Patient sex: M
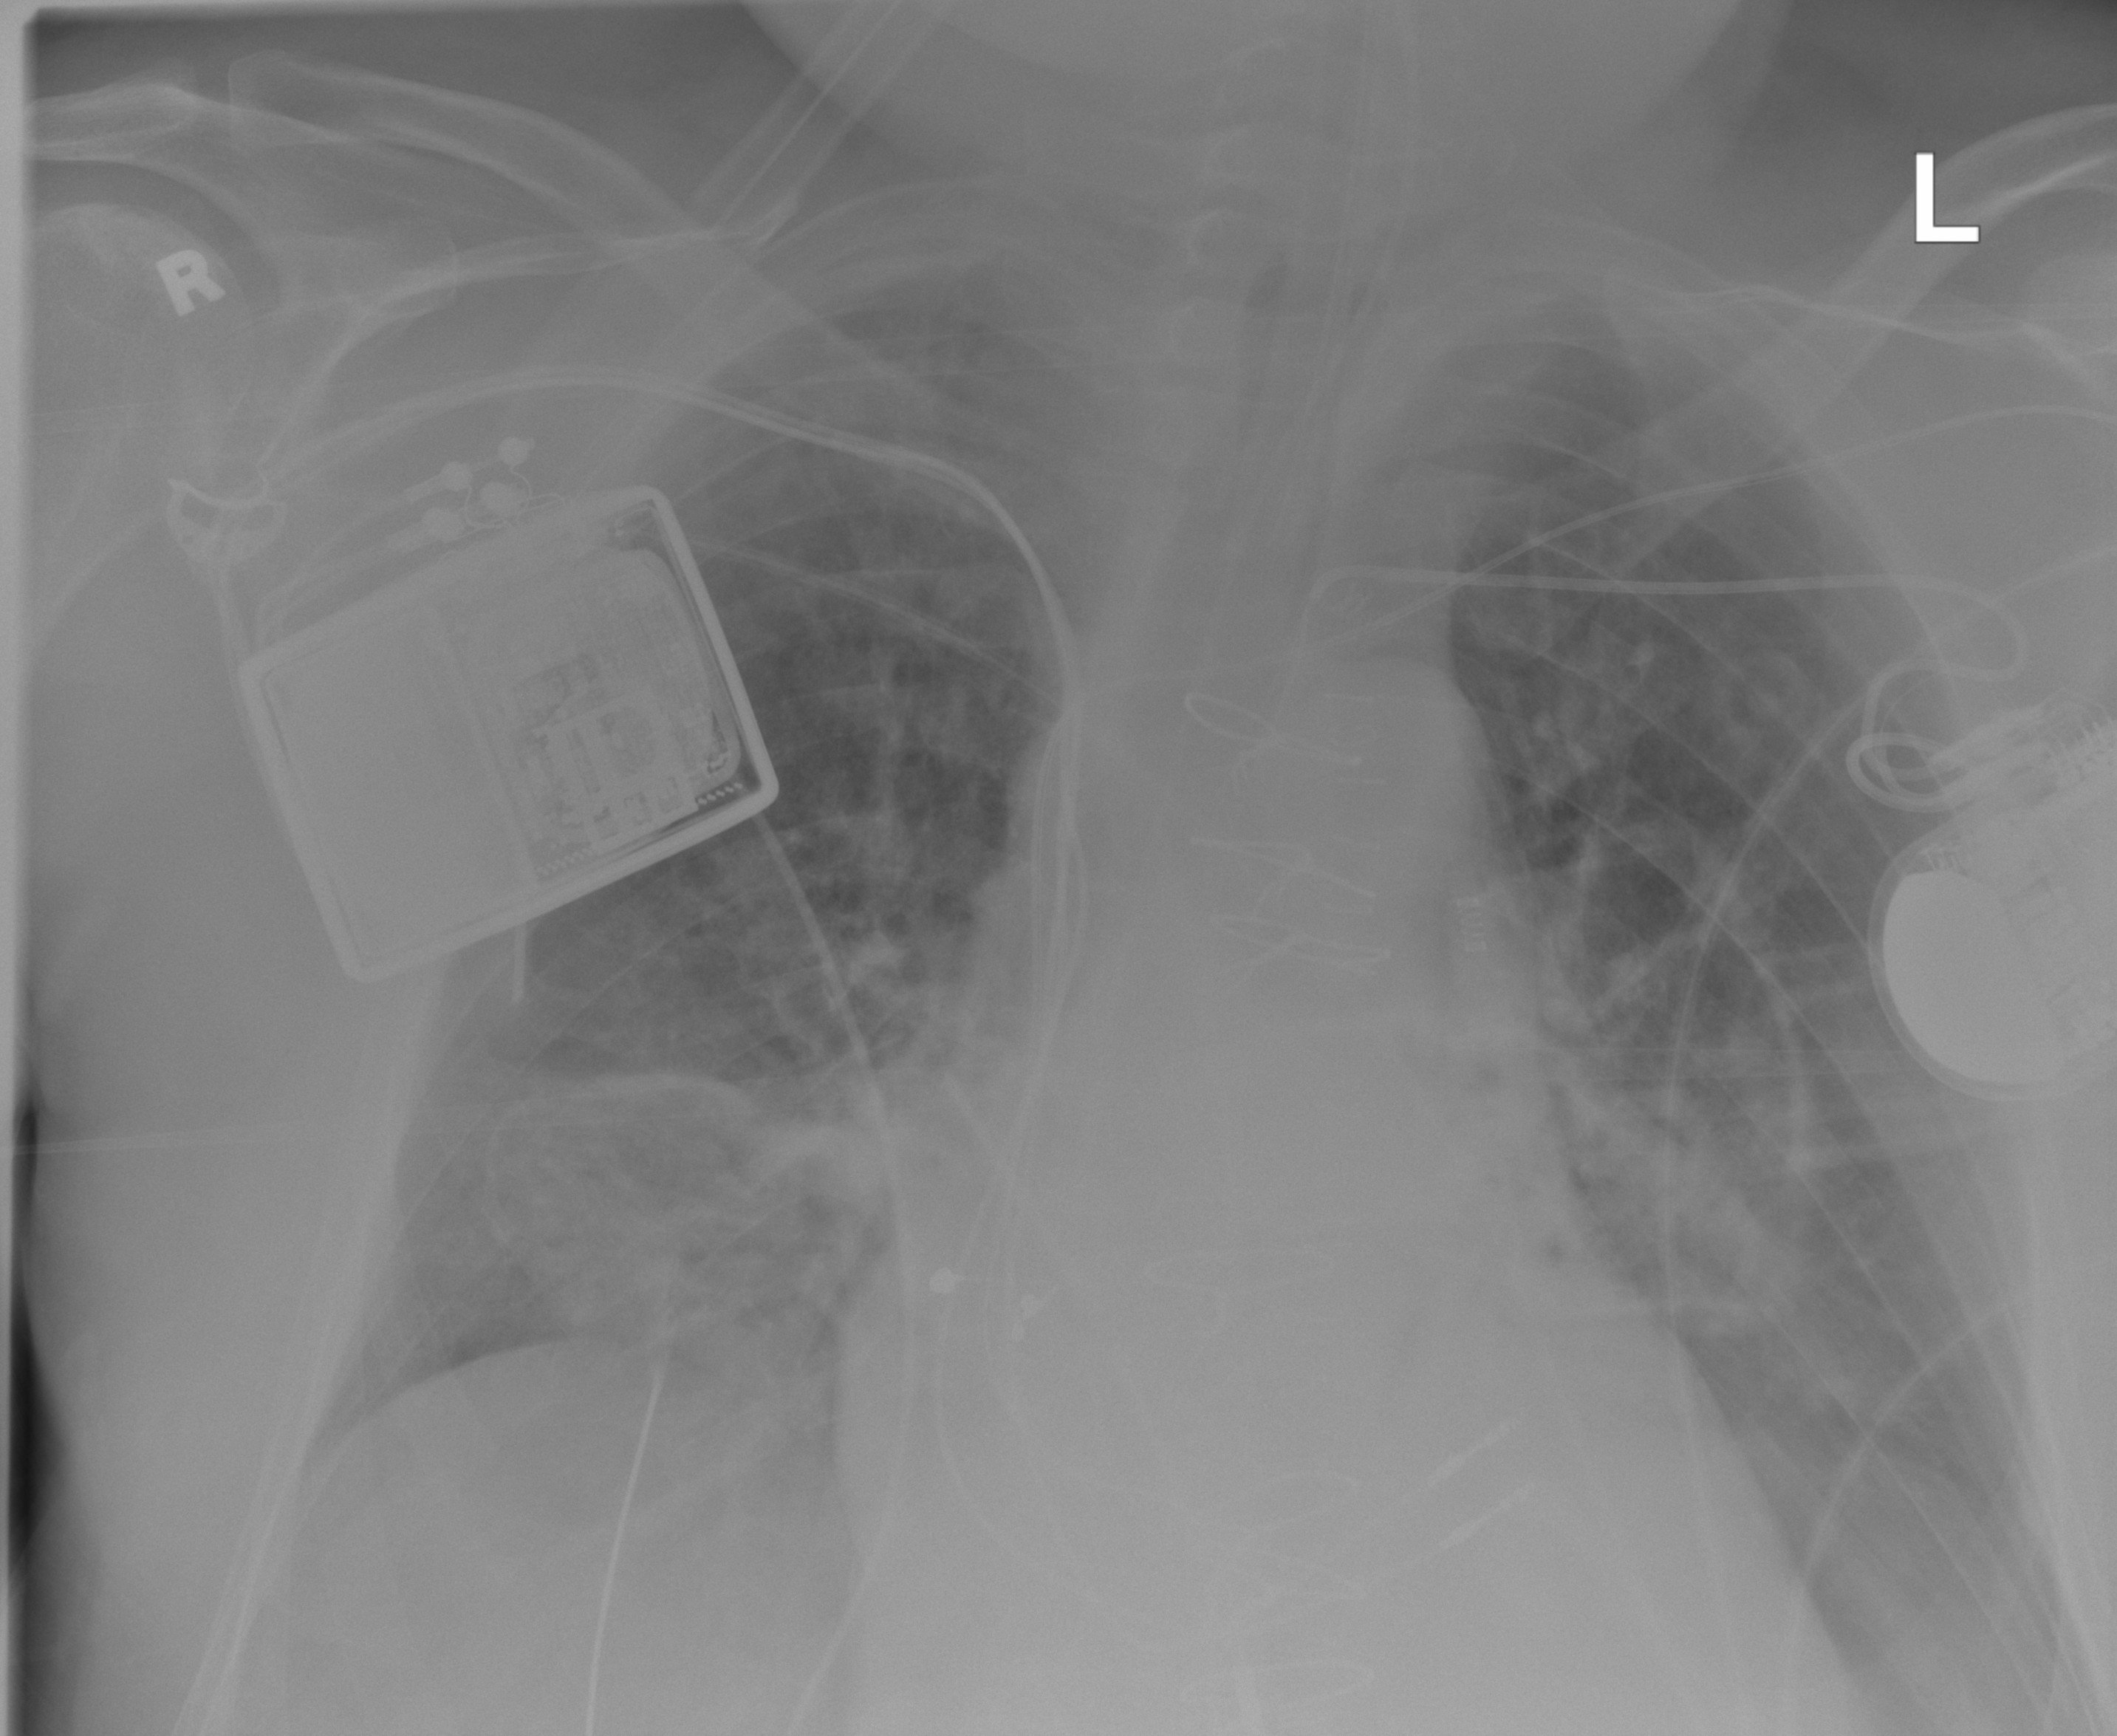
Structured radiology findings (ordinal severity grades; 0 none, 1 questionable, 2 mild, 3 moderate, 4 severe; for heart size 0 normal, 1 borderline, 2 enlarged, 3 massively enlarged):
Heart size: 1
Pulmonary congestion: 2
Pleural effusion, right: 0
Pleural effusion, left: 2
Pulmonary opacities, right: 3
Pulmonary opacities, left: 2
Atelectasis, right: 2
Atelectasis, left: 0